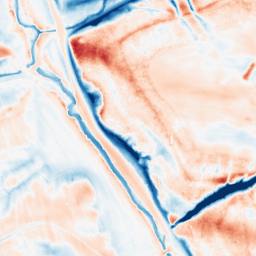
Category: classical
Decomposition family: gaussian_anisotropic
Decomposition parameters: sigma_x: 5
sigma_y: 10
Upsampling method: bilinear
Upsampling parameters: scale: 4
Upsampling scale: 4